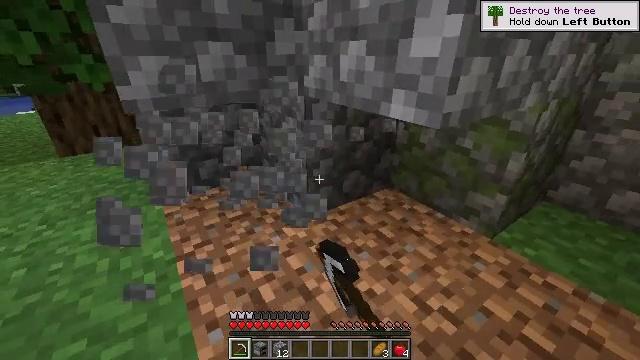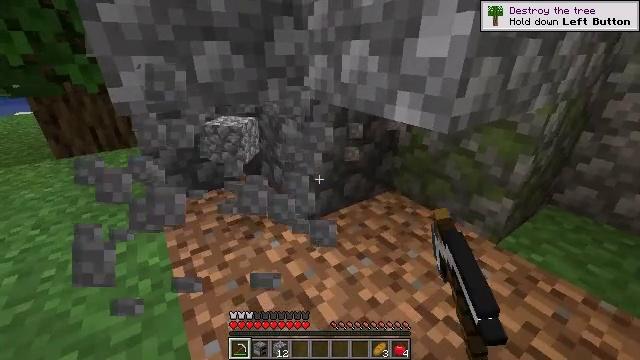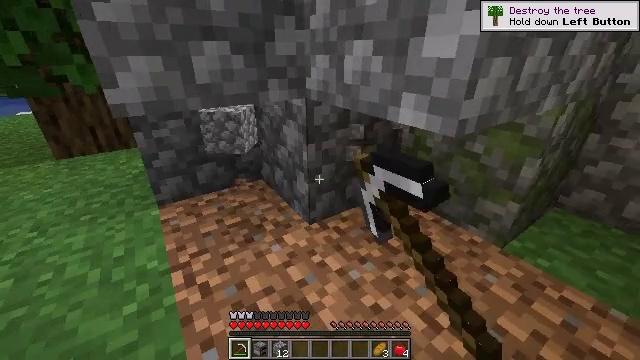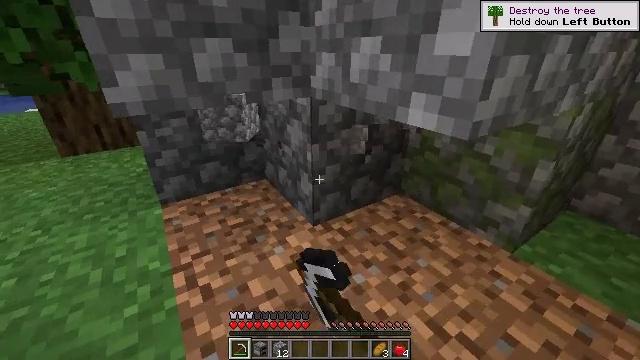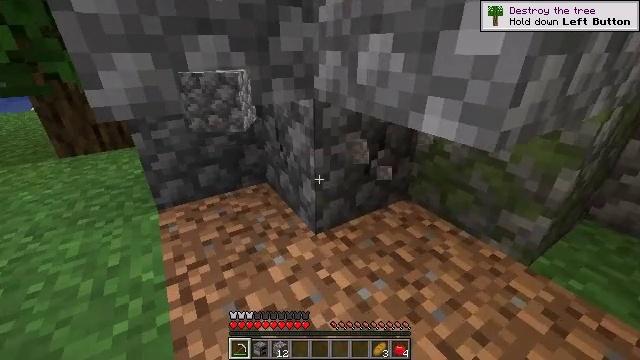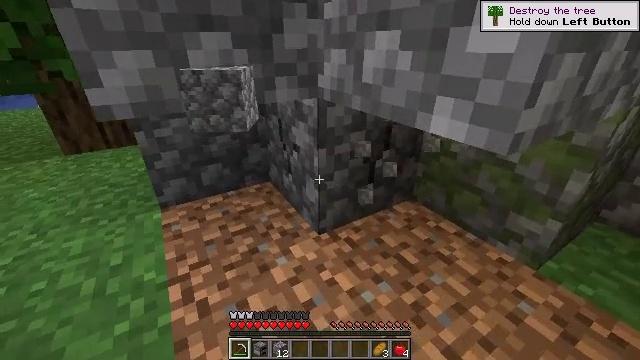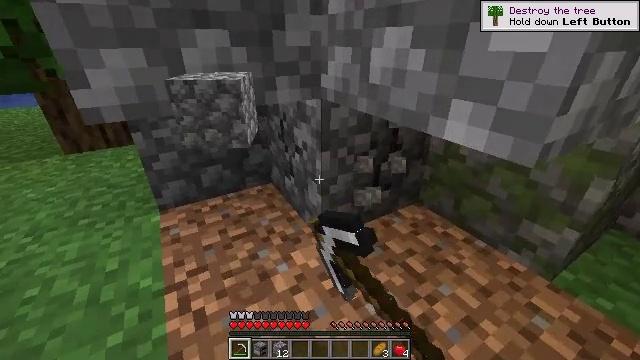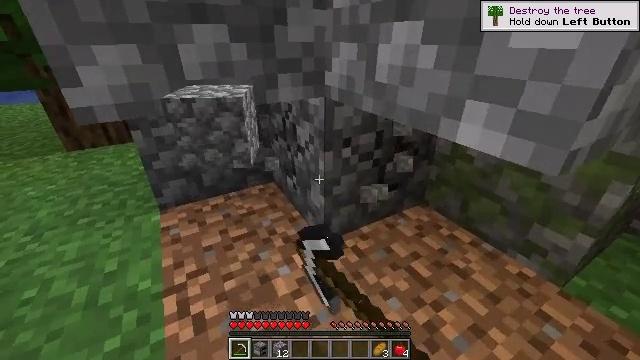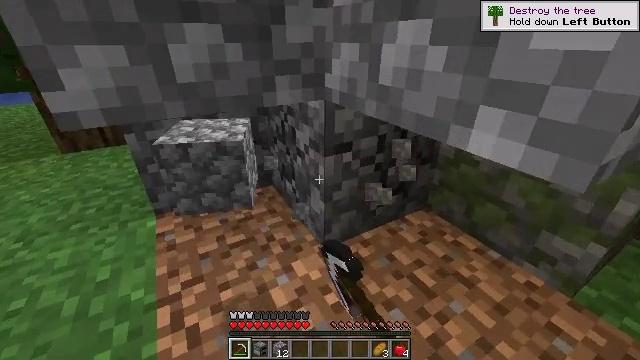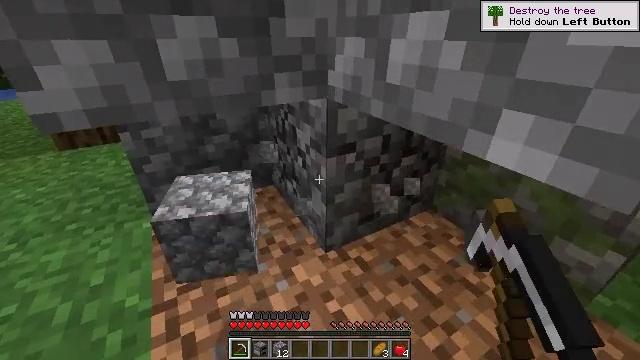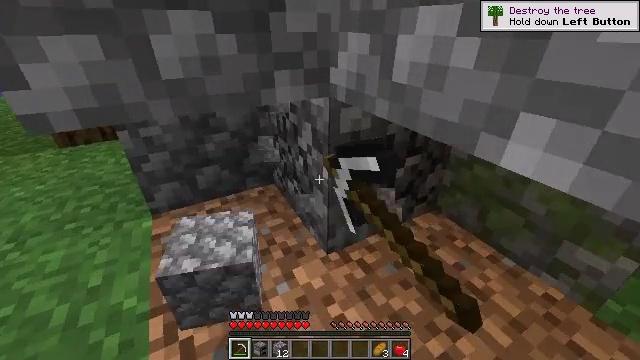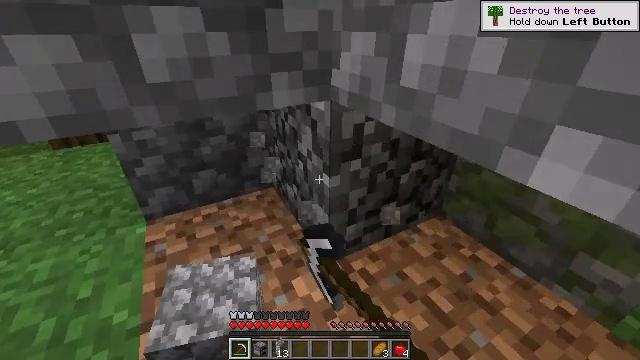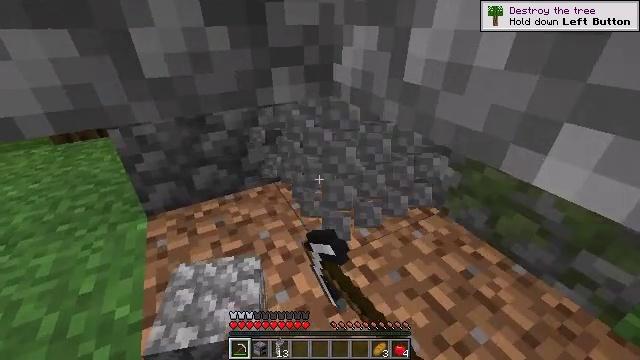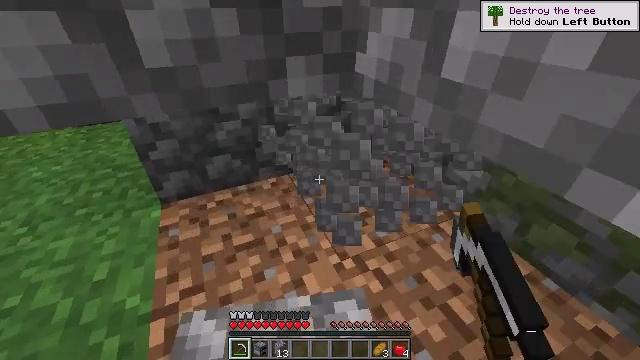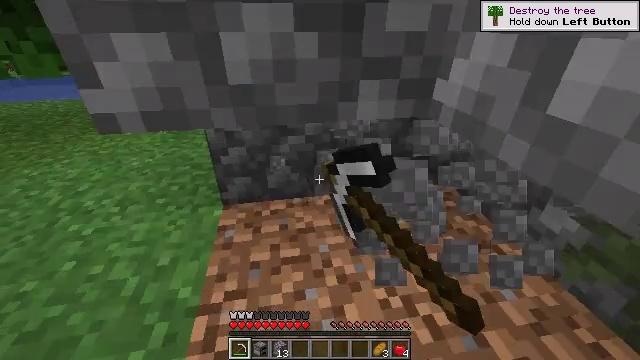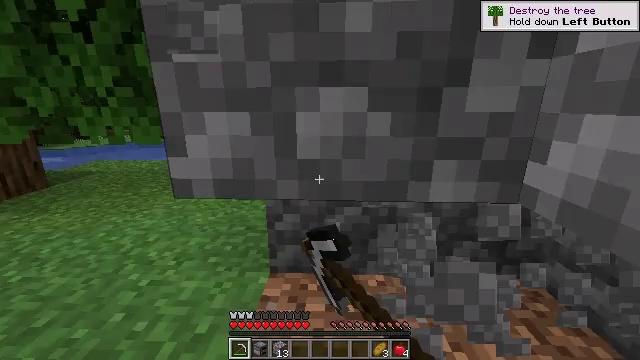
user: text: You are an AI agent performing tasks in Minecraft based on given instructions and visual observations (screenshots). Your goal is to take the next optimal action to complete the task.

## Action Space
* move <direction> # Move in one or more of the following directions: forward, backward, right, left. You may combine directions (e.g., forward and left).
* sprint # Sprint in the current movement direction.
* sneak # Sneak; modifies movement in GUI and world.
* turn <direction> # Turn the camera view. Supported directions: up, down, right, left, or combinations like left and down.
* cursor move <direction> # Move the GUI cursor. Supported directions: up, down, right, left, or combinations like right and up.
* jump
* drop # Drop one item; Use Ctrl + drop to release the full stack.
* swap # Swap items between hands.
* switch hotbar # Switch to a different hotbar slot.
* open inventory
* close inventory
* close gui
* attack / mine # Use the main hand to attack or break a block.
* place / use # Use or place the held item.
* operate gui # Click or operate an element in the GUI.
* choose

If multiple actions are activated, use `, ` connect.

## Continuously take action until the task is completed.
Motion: motion action
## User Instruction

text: Mine cobblestone underground.
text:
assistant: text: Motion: move forward, sneak, attack / mine
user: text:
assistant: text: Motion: move forward, sneak, attack / mine
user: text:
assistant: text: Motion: move forward, sneak, turn left, attack / mine
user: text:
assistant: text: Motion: move forward, sneak, attack / mine
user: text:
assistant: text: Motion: move forward, sneak, attack / mine
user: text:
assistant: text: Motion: move forward, sneak, attack / mine
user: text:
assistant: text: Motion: move forward, sneak, attack / mine
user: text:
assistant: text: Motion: move forward, sneak, attack / mine
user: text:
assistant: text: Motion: move forward, sneak, turn down, attack / mine
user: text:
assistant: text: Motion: move forward, sneak, attack / mine
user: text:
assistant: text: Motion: move forward, sneak, attack / mine
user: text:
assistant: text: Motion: move forward, sneak, turn down, attack / mine
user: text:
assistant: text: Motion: move forward, sneak, turn left and down, attack / mine
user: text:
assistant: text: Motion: move forward and move left, sneak, turn left and up, attack / mine
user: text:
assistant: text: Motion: move forward and move left, sneak, turn left and up, attack / mine
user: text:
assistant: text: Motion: move left, sneak, turn left and up, attack / mine
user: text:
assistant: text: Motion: sneak, turn left, attack / mine